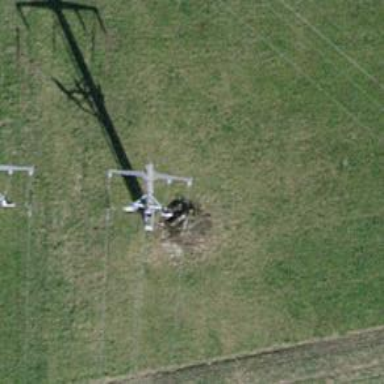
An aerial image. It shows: Three cables of power line.